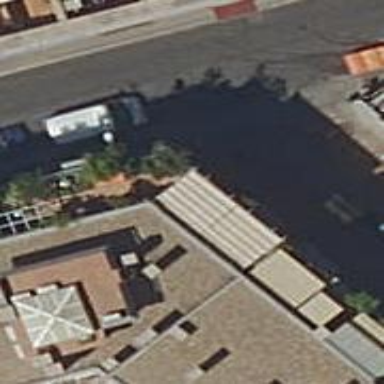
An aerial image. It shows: Restaurant.